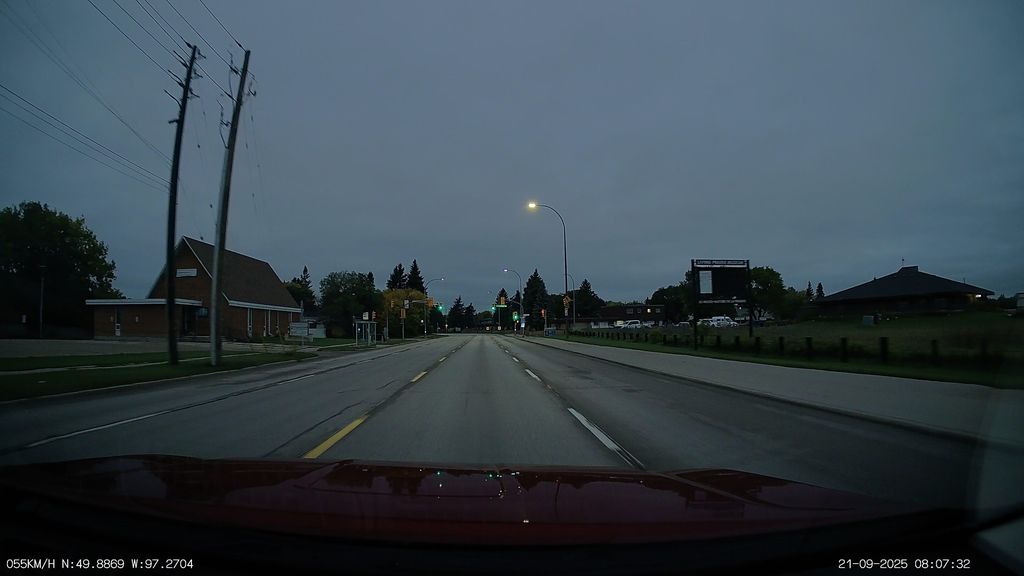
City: winnipeg